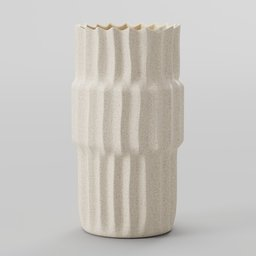
Label: decoration